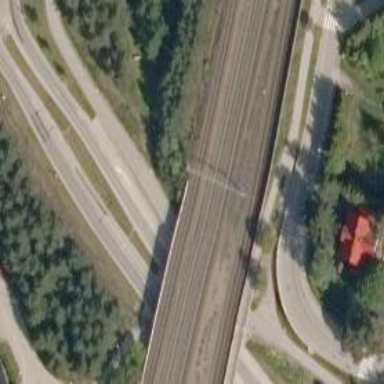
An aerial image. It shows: Bridge with electrified continuous railway track and contact line.